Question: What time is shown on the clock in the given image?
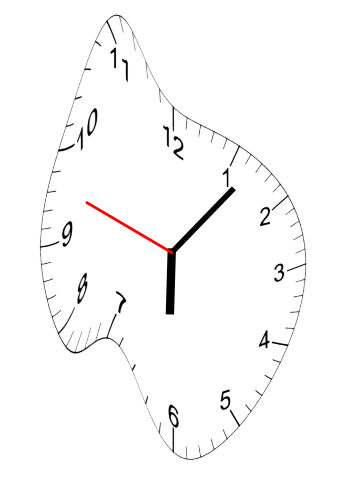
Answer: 06:06:48